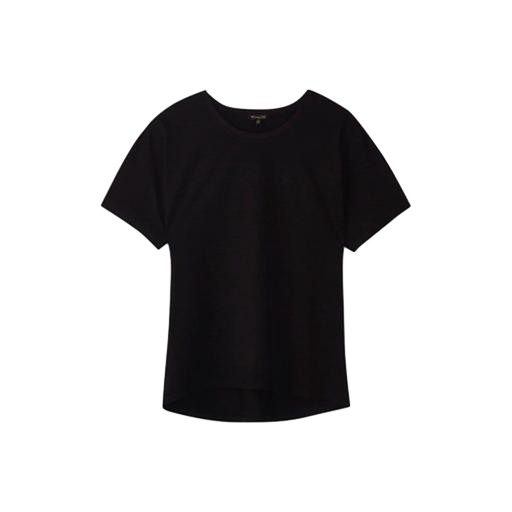
black shirttail tee, black shirttail t-shirt, black curved hem t-shirt, white background